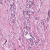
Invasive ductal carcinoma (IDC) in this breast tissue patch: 1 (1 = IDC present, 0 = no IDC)